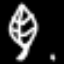
Label: leaf